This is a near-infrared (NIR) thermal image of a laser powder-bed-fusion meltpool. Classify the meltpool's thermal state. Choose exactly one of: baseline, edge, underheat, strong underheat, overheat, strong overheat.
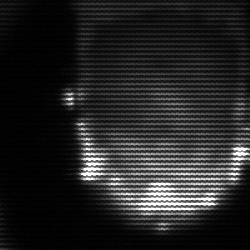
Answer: baseline